【题型】选择题　【知识点】平面几何　【难度】easy
如图，在$\odot O$中，弦$AC$与半径$OB$平行，若$\angle BOC = 50^\circ$，则$\angle B$的大小为（ ）

\noindent
A. $25^\circ$
\hspace{3em}
B. $30^\circ$
\hspace{3em}
C. $50^\circ$
\hspace{3em}
D. $60^\circ$
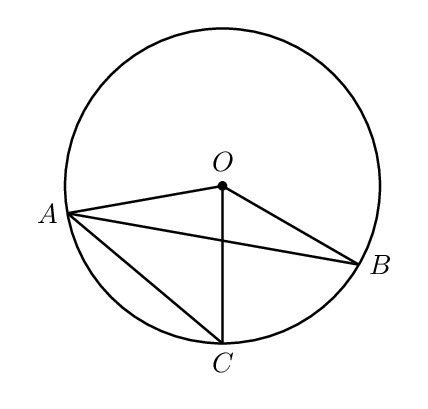
【解答】
\noindent
【答案】A

\vspace{0.5em}
\noindent
【分析】本题主要考查了圆的基本概念，三角形内角和定理，等边对等角等知识，由平行线的性质得出$\angle C$的度数，由等边对等角得出$\angle AOC$的度数，由角的和差得出$\angle AOB$的度数，然后由等腰三角形的性质结合三角形内角和定理即可得出答案．

\vspace{0.5em}
\noindent
【详解】解：$\because AC \parallel OB$，$\angle BOC = 50^\circ$，

\vspace{0.3em}
\noindent
$\therefore \angle C = \angle BOC = 50^\circ$，

\vspace{0.3em}
\noindent
$\because OA = OC$，

\vspace{0.3em}
\noindent
$\therefore \angle OAC = \angle C = 50^\circ$，

\vspace{0.3em}
\noindent
$\therefore \angle AOC = 80^\circ$，

\vspace{0.3em}
\noindent
$\therefore \angle AOB = \angle AOC + \angle BOC = 130^\circ$，

\vspace{0.3em}
\noindent
$\because OA = OB$，

\vspace{0.3em}
\noindent
$\therefore \angle B = \angle OAB = \dfrac{1}{2}(180^\circ - \angle AOB) = 25^\circ$．